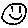
Label: smiley face